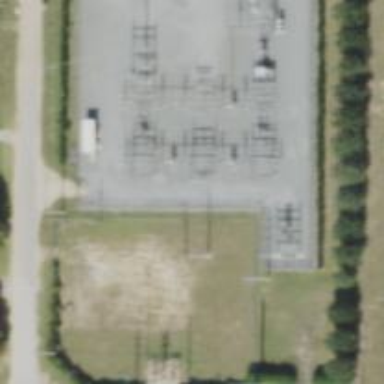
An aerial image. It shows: Switch for power supply.